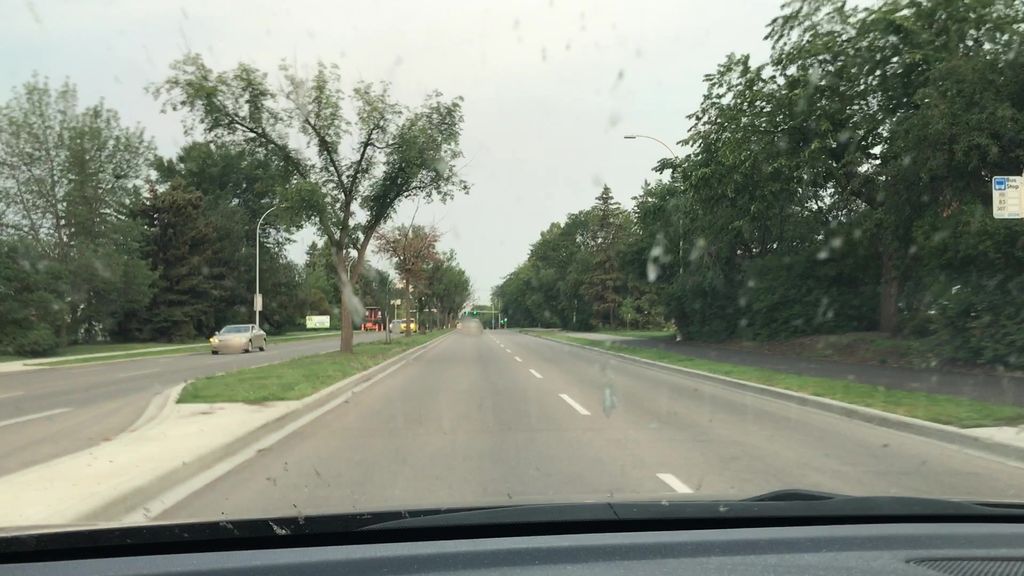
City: edmonton